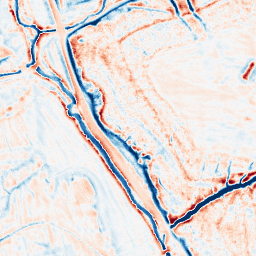
Category: edge_preserving
Decomposition family: bilateral
Decomposition parameters: d: 15
sigma_color: 50
sigma_space: 75
Upsampling method: sinc_hamming
Upsampling parameters: scale: 4
kernel_size: 16
Upsampling scale: 4